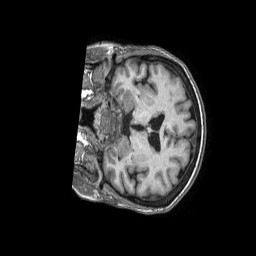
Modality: T1w
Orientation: coronal
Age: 49
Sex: female
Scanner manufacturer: philips
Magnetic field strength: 1.5 T
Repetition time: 0.007076 s
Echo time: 0.003202 s